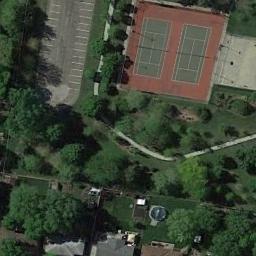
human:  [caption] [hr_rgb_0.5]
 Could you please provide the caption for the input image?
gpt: There is a swimming pool next to the tennis court .

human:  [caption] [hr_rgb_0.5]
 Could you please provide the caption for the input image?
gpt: Tennis courts and parking lots are surrounded by trees, and there are residential areas nearby .

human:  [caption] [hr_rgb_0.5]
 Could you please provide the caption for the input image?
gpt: The tennis court is on the grass next to some trees and parking lot .

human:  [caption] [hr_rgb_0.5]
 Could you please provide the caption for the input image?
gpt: Many trees are near the tennis courts .

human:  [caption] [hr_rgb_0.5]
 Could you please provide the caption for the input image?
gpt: There are many green trees near the tennis court .